Question: I've implemented a search bar on my Rails app but it will not pull right for the life of me. With the method I've used, there's a form_tag that seems to overlay the top navbar.
The code for the search bar looks like this:
'''
<%= form_tag search_path, :method => 'get', :class => "form-search", :style => "height:24px;" do %>
<div class="input-append" style="padding-top:5px;">
<%= text_field_tag :search, params[:search], :class=>"span3 watermark search-query", :placeholder => "Search By Device or PIN"%>
<button class="btn" type="submit"><i class="icon-search"></i></button>
</div>
<% end %>
'''
The navbar looks like:

Adding pull-right as a style in any of the tags is not working. Has anyone experienced this problem before?
The Bootstrap CSS override code:
'''
#Wrapper {
margin: 0 auto;
width: 900px;
}
.navbar-fixed-top {
padding-bottom:0px !important;
height:42px;
}
.navbar-inner {
background-color: hsl(27, 94%, 39%) !important;
background-repeat: repeat-x;
filter: progid:DXImageTransform.Microsoft.gradient(startColorstr="#c05a05", endColorstr="#c05a05");
background-image: -khtml-gradient(linear, left top, left bottom, from(#c05a05), to(#c05a05));
background-image: -moz-linear-gradient(top, #c05a05, #c05a05);
background-image: -ms-linear-gradient(top, #c05a05, #c05a05);
background-image: -webkit-gradient(linear, left top, left bottom, color-stop(0%, #c05a05), color-stop(100%, #c05a05));
background-image: -webkit-linear-gradient(top, #c05a05, #c05a05);
background-image: -o-linear-gradient(top, #c05a05, #c05a05);
background-image: linear-gradient(#c05a05, #c05a05);
border-color: #c05a05 #c05a05 hsl(27, 94%, 39%);
color: #fff !important;
text-shadow: 0 -1px 0 rgba(0, 0, 0, 0.00);
-webkit-font-smoothing: antialiased;
.border-radius(0) !important;
}
.navbar .brand {
display: block;
float: left;
padding: 10px 20px 10px;
margin-left: -20px;
font-size: 20px;
font-weight: 200;
color: white;
text-shadow: 0 0px 0 #;
}
.navbar .nav > li > a {
color: white;
float: none;
padding: 10px 15px;
text-decoration: none;
text-shadow: 0 0px 0 #ffffff;
}
.navbar .nav > li > a:focus
.navbar .nav > li > a:hover {
color: orange;
text-decoration: none;
background-color: transparent;
}
.container {
max-width:900px;
}
.row-fluid {
max-width:900px;
}
.span3 {
max-width:210px;
}
.well {
background-color: hsl(33, 100%, 93%) !important;
background-repeat: repeat-x;
filter: progid:DXImageTransform.Microsoft.gradient(startColorstr="#ffeedb", endColorstr="#ffeedb");
background-image: -khtml-gradient(linear, left top, left bottom, from(#ffeedb), to(#ffeedb));
background-image: -moz-linear-gradient(top, #ffeedb, #ffeedb);
background-image: -ms-linear-gradient(top, #ffeedb, #ffeedb);
background-image: -webkit-gradient(linear, left top, left bottom, color-stop(0%, #ffeedb), color-stop(100%, #ffeedb));
background-image: -webkit-linear-gradient(top, #ffeedb, #ffeedb);
background-image: -o-linear-gradient(top, #ffeedb, #ffeedb);
background-image: linear-gradient(#ffeedb, #ffeedb);
border-color: #ffeedb #ffeedb hsl(33, 100%, 93%);
color: #333 !important;
text-shadow: 0 1px 1px rgba(255, 255, 255, 0.00);
-webkit-font-smoothing: antialiased;
}
.well-thumbnail {
background-color: white;
border-radius: 5px;
padding-top: 5px;
padding-left: 5px;
padding-right: 5px;
}
.row-padded {
padding-top: 10px;
background-color: #B8B8B8;
border: 5px solid #DDD;
margin-top: 10px;
}
.btn-danger {
}
.btn-custom-danger {
background-color: hsl(0, 69%, 22%) !important;
background-repeat: repeat-x;
filter: progid:DXImageTransform.Microsoft.gradient(startColorstr="#b42121", endColorstr="#5e1111");
background-image: -khtml-gradient(linear, left top, left bottom, from(#b42121), to(#5e1111));
background-image: -moz-linear-gradient(top, #b42121, #5e1111);
background-image: -ms-linear-gradient(top, #b42121, #5e1111);
background-image: -webkit-gradient(linear, left top, left bottom, color-stop(0%, #b42121), color-stop(100%, #5e1111));
background-image: -webkit-linear-gradient(top, #b42121, #5e1111);
background-image: -o-linear-gradient(top, #b42121, #5e1111);
background-image: linear-gradient(#b42121, #5e1111);
border-color: #5e1111 #5e1111 hsl(0, 69%, 17%);
color: #fff !important;
text-shadow: 0 -1px 0 rgba(0, 0, 0, 0.33);
-webkit-font-smoothing: antialiased;
}
.btn-custom-primary {
background-color: hsl(193, 32%, 49%) !important;
background-repeat: repeat-x;
filter: progid:DXImageTransform.Microsoft.gradient(startColorstr="#b8d3da", endColorstr="#5493a4");
background-image: -khtml-gradient(linear, left top, left bottom, from(#b8d3da), to(#5493a4));
background-image: -moz-linear-gradient(top, #b8d3da, #5493a4);
background-image: -ms-linear-gradient(top, #b8d3da, #5493a4);
background-image: -webkit-gradient(linear, left top, left bottom, color-stop(0%, #b8d3da), color-stop(100%, #5493a4));
background-image: -webkit-linear-gradient(top, #b8d3da, #5493a4);
background-image: -o-linear-gradient(top, #b8d3da, #5493a4);
background-image: linear-gradient(#b8d3da, #5493a4);
border-color: #5493a4 #5493a4 hsl(193, 32%, 41.5%);
color: #333 !important;
text-shadow: 0 1px 1px rgba(255, 255, 255, 0.49);
-webkit-font-smoothing: antialiased;
}
#thumbnail-font{
font-size:small;
}
'''
Thank you.
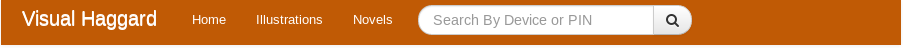
Answer: Try using 'float:right' to sent '.form-search' to the right of the header.
'''
.form-search {
float:right;
}
'''